Question: I have a little display problem on my project.
The fact is that I want to display some information (column types of an sql request 'SHOW Columns' btw) in a table, but it does not display properly.
The code is :
'''
try
{
echo '<table class="table table-bordered table-striped mb30 mt30">';
echo'<thead>
<th class="text-center">Name of column</th>
<th class="text-center">Type</th>
<th class="text-center">Update</th>
<th class="text-center">Delete</th>
</thead>';
echo'<tbody>';
$sql = $bdd->query("SHOW COLUMNS FROM ".$table);
$column_name = $bdd->query('select column_name from information_schema.columns where table_name = "'.$table.'" and table_schema = "'.$db_name.'" ');
$i = 0;
while($donnees = $column_name->fetch())
{
$column = $donnees[$i];
echo '<tr><td class="col-db text-center">'.$donnees[$i].'</td>';
while ($row = $sql->fetch())
{
echo '<td class="col-db text-center">'.$row["Type"].'</td>';
}
?>
<td><p class="text-center"><a href="form_update_table.php?database=<?php echo $db_name;?>&table=<?php echo $table;?>&column=<?php echo $column;?>" class="btn btn-primary btn-xs"><span class="glyphicon glyphicon-pencil"></span></a></p></td>
<td><p class="text-center"><a href="drop_column.php?database=<?php echo $db_name;?>&table=<?php echo $table;?>&column=<?php echo $column;?>" onclick="return confirm_delete()" class="btn btn-danger btn-xs"><span class="glyphicon glyphicon-trash"></span></a></p></td></tr>
<?php
}
$i = $i + 1;
}
'''
and the result is:

Unfortunately there is no 'Line break' between the '"Types" ><', how can I fix this?
I already tried a '<br/>', it changed nothing.
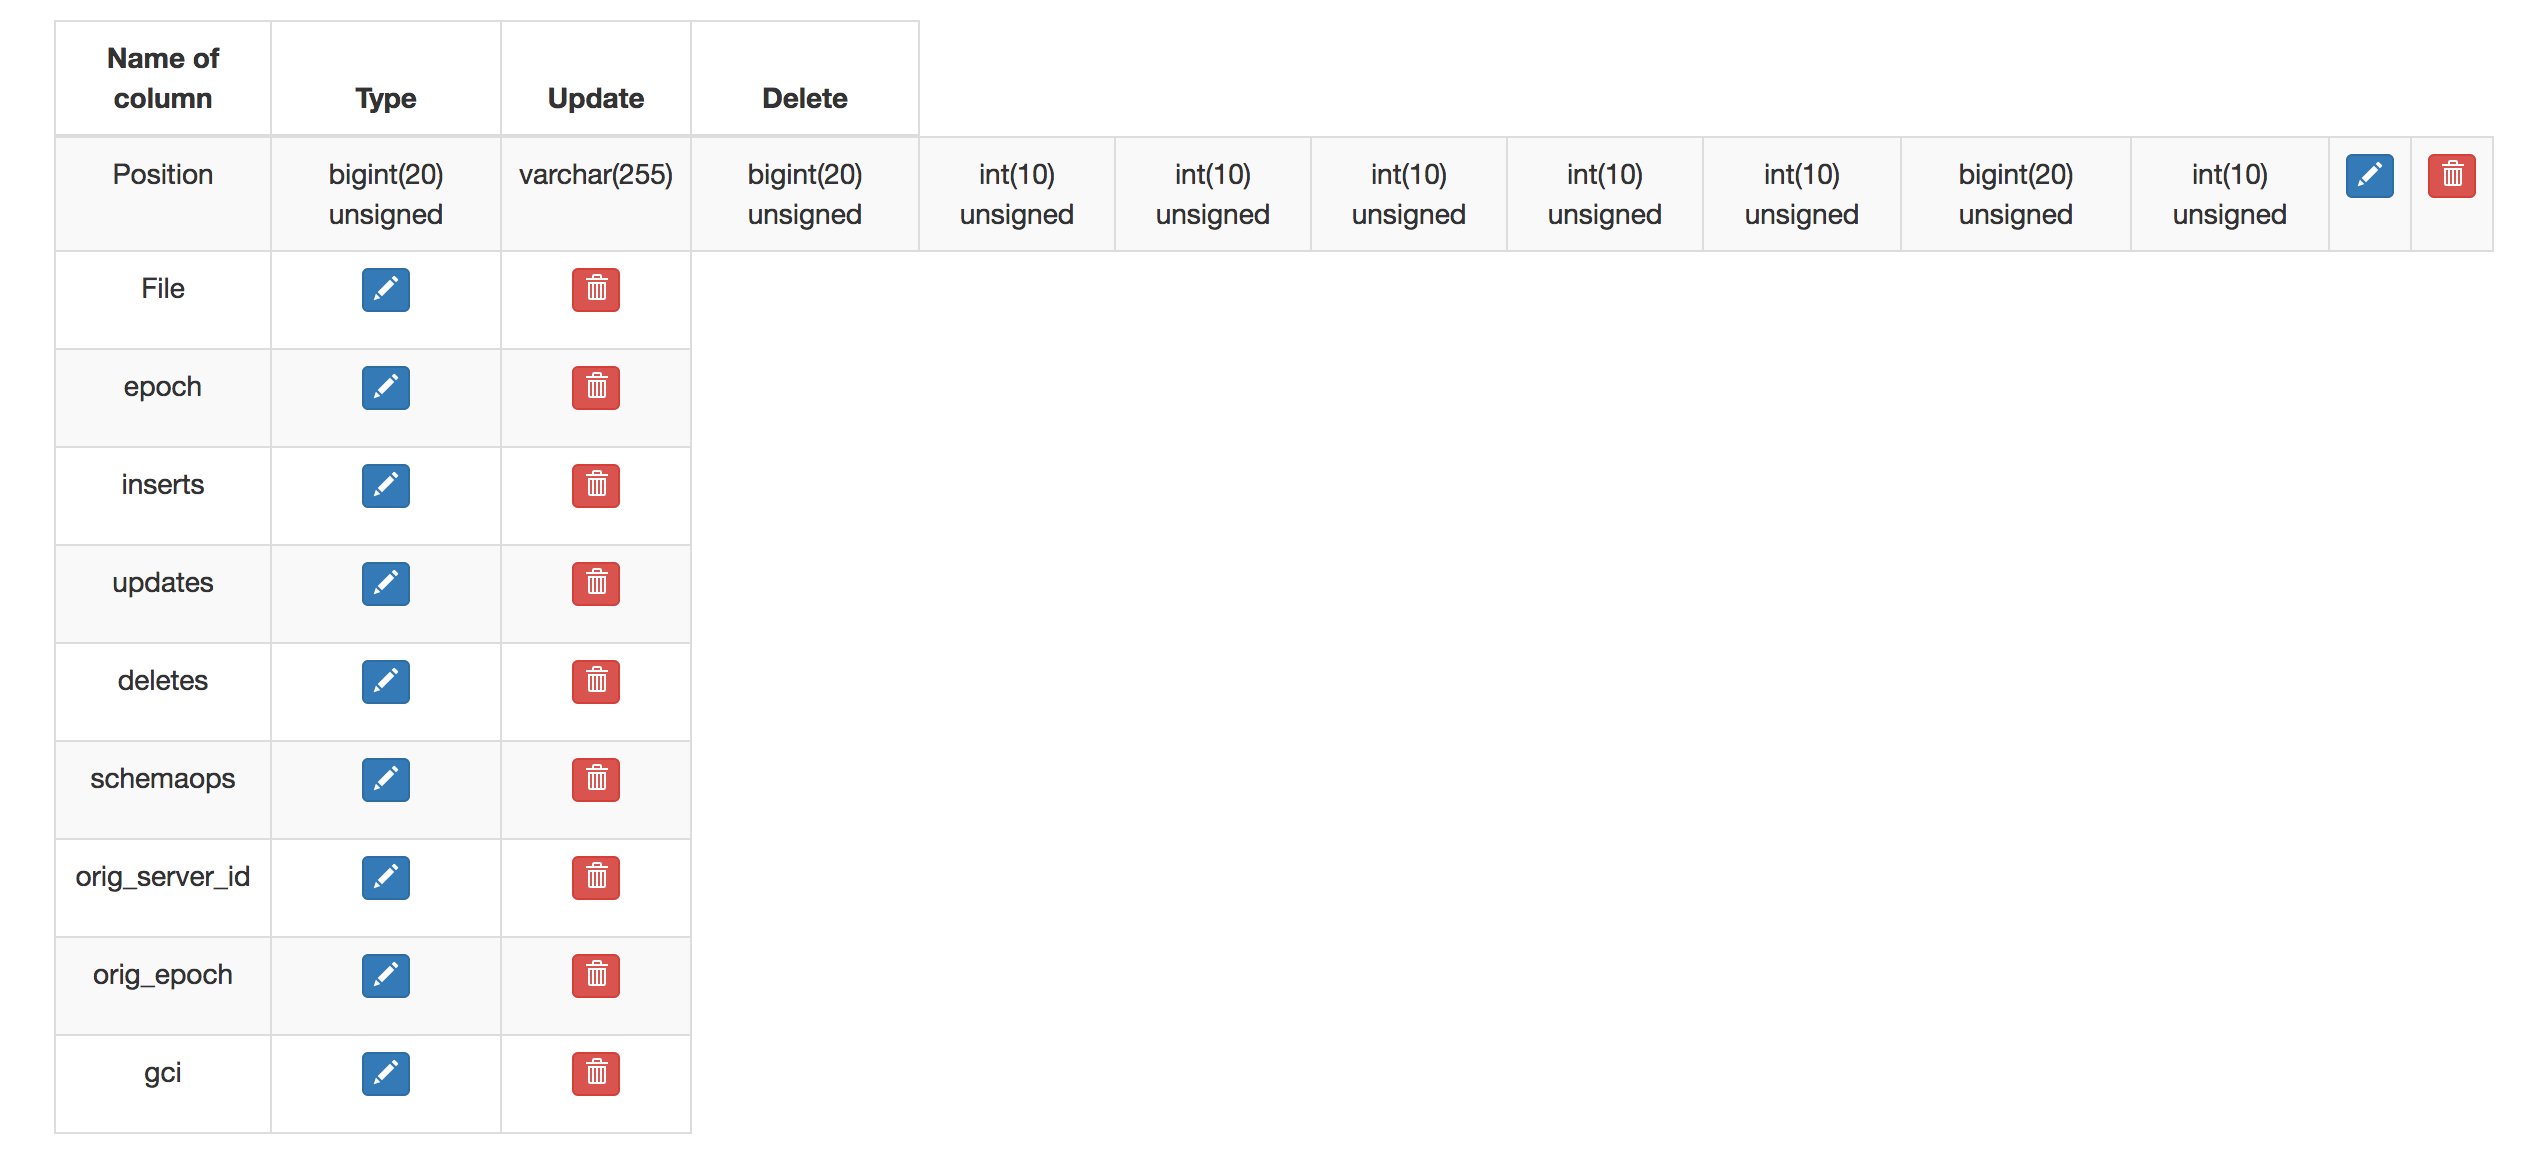
Answer: remove the second while. secon while is printing all type in a row. this is why you are having problem. if you just get one data in each of the circle in first loop, it will work ok
'''
while($donnees = $column_name->fetch()) {
$column = $donnees[$i];
echo '<tr><td class="col-db text-center">'.$donnees[$i].'</td>';
$row = $sql->fetch();
echo '<td class="col-db text-center">'.$row["Type"].'</td>';
?>
<td><p class="text-center"><a href="form_update_table.php?database=<?php echo $db_name;?>&table=<?php echo $table;?>&column=<?php echo $column;?>" class="btn btn-primary btn-xs"><span class="glyphicon glyphicon-pencil"></span></a></p></td>
<td><p class="text-center"><a href="drop_column.php?database=<?php echo $db_name;?>&table=<?php echo $table;?>&column=<?php echo $column;?>" onclick="return confirm_delete()" class="btn btn-danger btn-xs"><span class="glyphicon glyphicon-trash"></span></a></p></td></tr>
<?php
}
'''